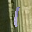
Label: 1